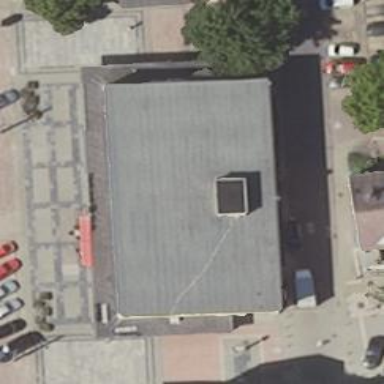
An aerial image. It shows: Café.